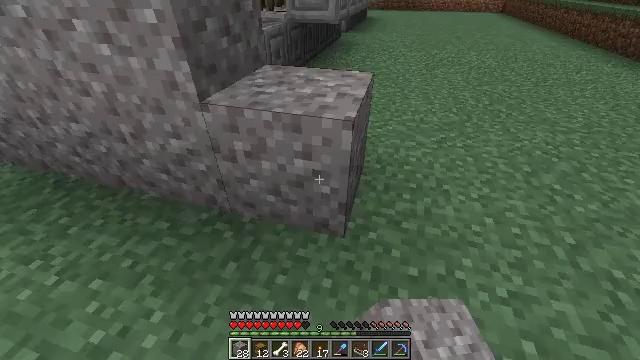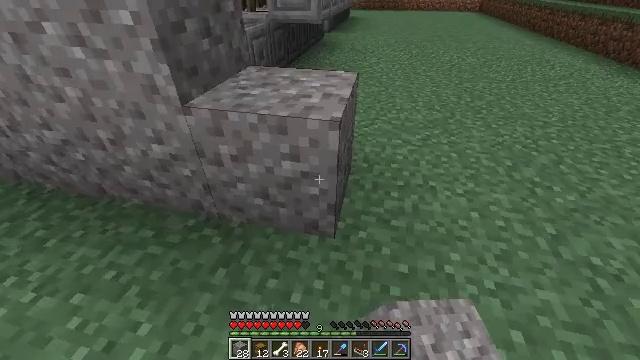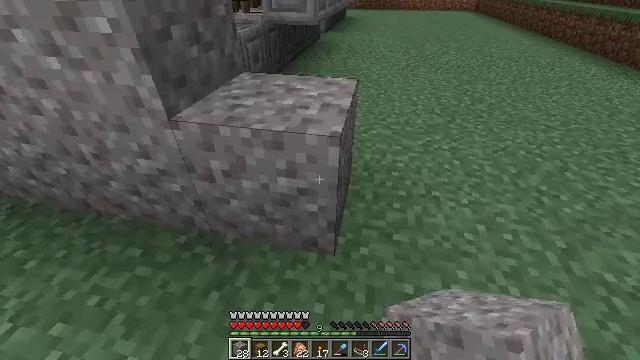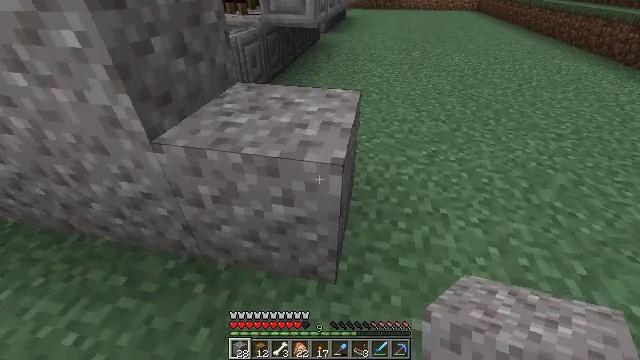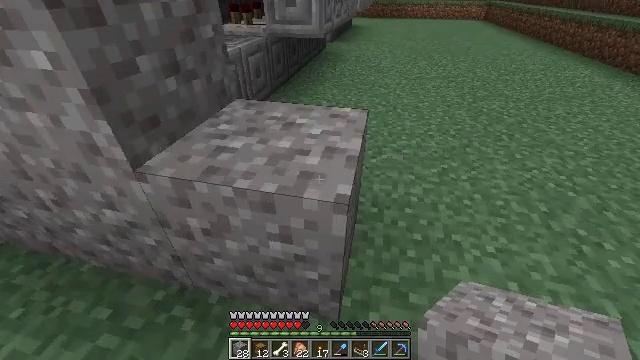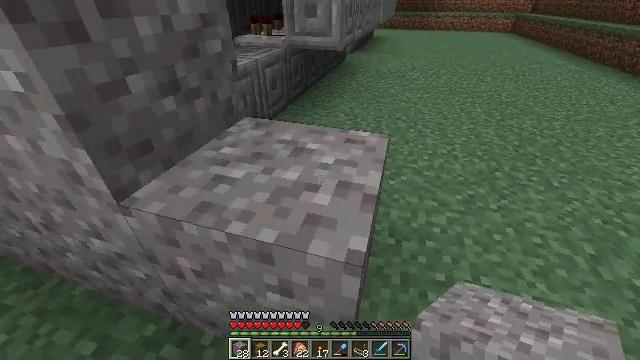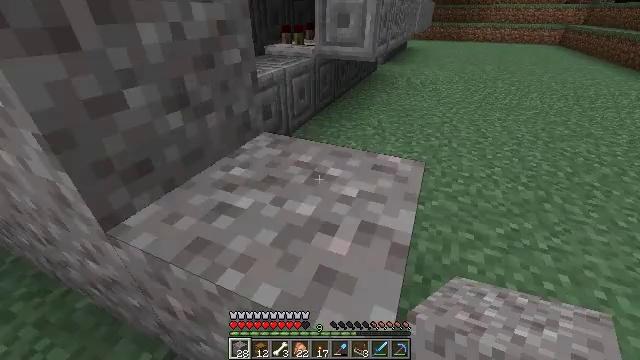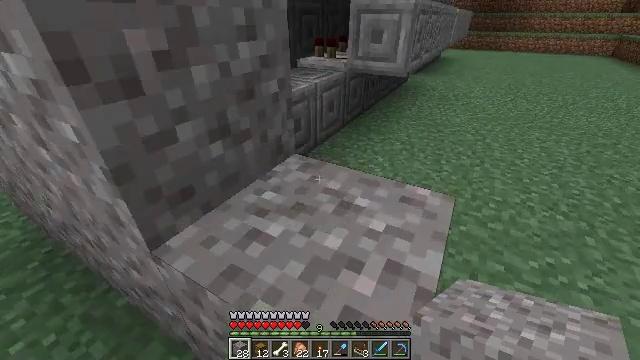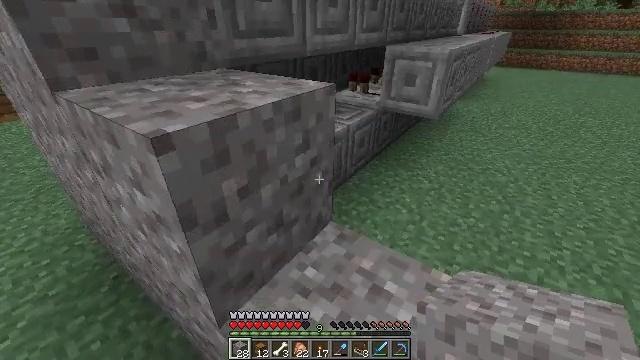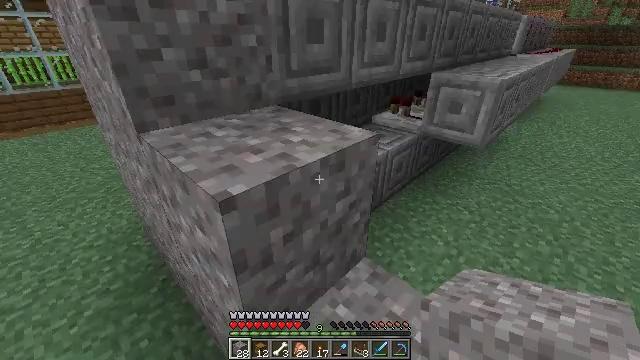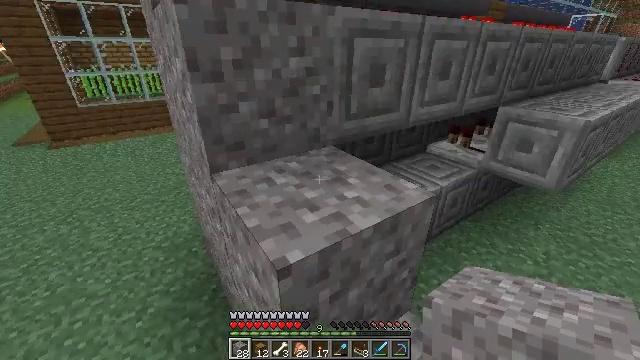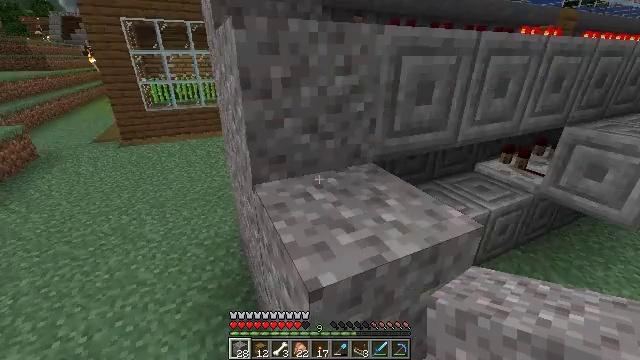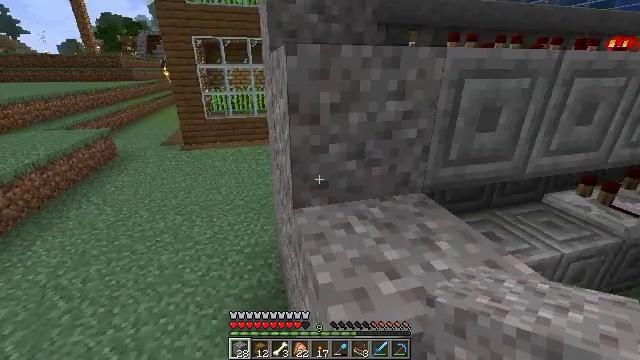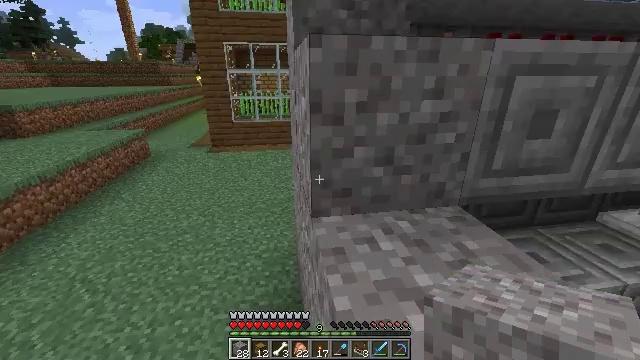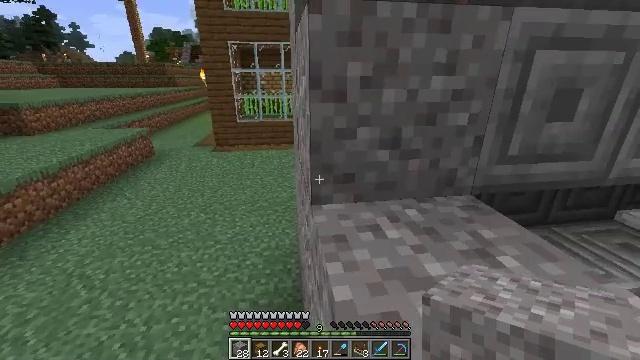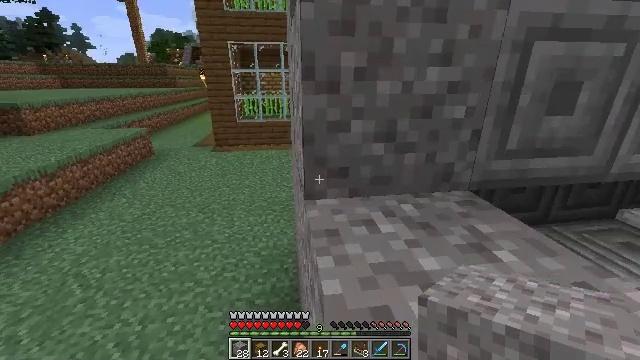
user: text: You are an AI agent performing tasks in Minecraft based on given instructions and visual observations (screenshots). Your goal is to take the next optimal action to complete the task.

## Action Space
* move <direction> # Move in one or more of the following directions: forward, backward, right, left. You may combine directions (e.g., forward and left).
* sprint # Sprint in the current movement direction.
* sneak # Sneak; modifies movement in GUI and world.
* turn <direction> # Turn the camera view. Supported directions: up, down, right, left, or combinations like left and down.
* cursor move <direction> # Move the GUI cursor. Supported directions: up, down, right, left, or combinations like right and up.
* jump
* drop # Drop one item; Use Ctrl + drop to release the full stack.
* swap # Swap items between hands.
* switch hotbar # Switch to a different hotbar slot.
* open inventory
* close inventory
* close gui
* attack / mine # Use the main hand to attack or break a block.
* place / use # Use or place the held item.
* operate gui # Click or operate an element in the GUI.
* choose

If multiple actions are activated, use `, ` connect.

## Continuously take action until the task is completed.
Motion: motion action
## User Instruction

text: Mine the glass to clear the view.
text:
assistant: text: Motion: move forward, turn right
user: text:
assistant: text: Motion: move forward
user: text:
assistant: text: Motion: move forward
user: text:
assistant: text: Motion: move forward, turn left and up
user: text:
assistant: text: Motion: move forward, turn left and up
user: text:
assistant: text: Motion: move forward, turn left and up
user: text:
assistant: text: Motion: move forward, turn left and up, jump
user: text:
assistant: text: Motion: move forward, turn left and up, jump
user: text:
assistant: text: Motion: move forward, turn left and up, jump
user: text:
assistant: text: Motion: move forward, turn left and up, jump
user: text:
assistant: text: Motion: move forward, turn left and up, jump
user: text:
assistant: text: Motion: move forward, turn left and up, jump
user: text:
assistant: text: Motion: move forward, turn left and up, jump
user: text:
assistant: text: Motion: move forward, turn left, jump
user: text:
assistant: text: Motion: move forward, jump
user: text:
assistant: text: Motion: move forward, turn up, jump
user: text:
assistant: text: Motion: move forward, turn right and up, jump
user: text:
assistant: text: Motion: move forward, sprint, turn right and up, jump
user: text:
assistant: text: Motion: move forward, sprint, turn right and up, jump
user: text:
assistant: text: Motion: move forward, sprint, jump
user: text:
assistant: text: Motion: move forward, sprint, jump
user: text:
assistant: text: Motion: move forward, jump
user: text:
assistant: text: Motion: move forward, jump
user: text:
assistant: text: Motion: move forward, jump
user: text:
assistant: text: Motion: move forward, turn left, jump
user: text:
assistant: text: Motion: move forward, turn left, jump
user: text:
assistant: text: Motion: move forward, sprint, turn left, jump
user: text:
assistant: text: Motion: move forward, sprint, jump
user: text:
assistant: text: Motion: move forward, sprint, jump
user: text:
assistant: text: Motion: move forward, sprint, jump